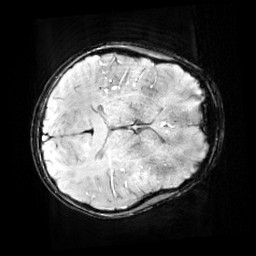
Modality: SWI
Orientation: axial
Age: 9
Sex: male
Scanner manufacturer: siemens
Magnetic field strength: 3 T
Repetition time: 0.027 s
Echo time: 0.02 s